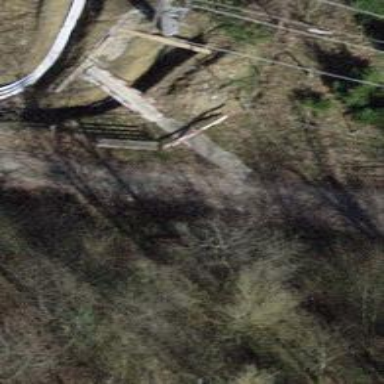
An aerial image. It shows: Bench for seating.